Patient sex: F
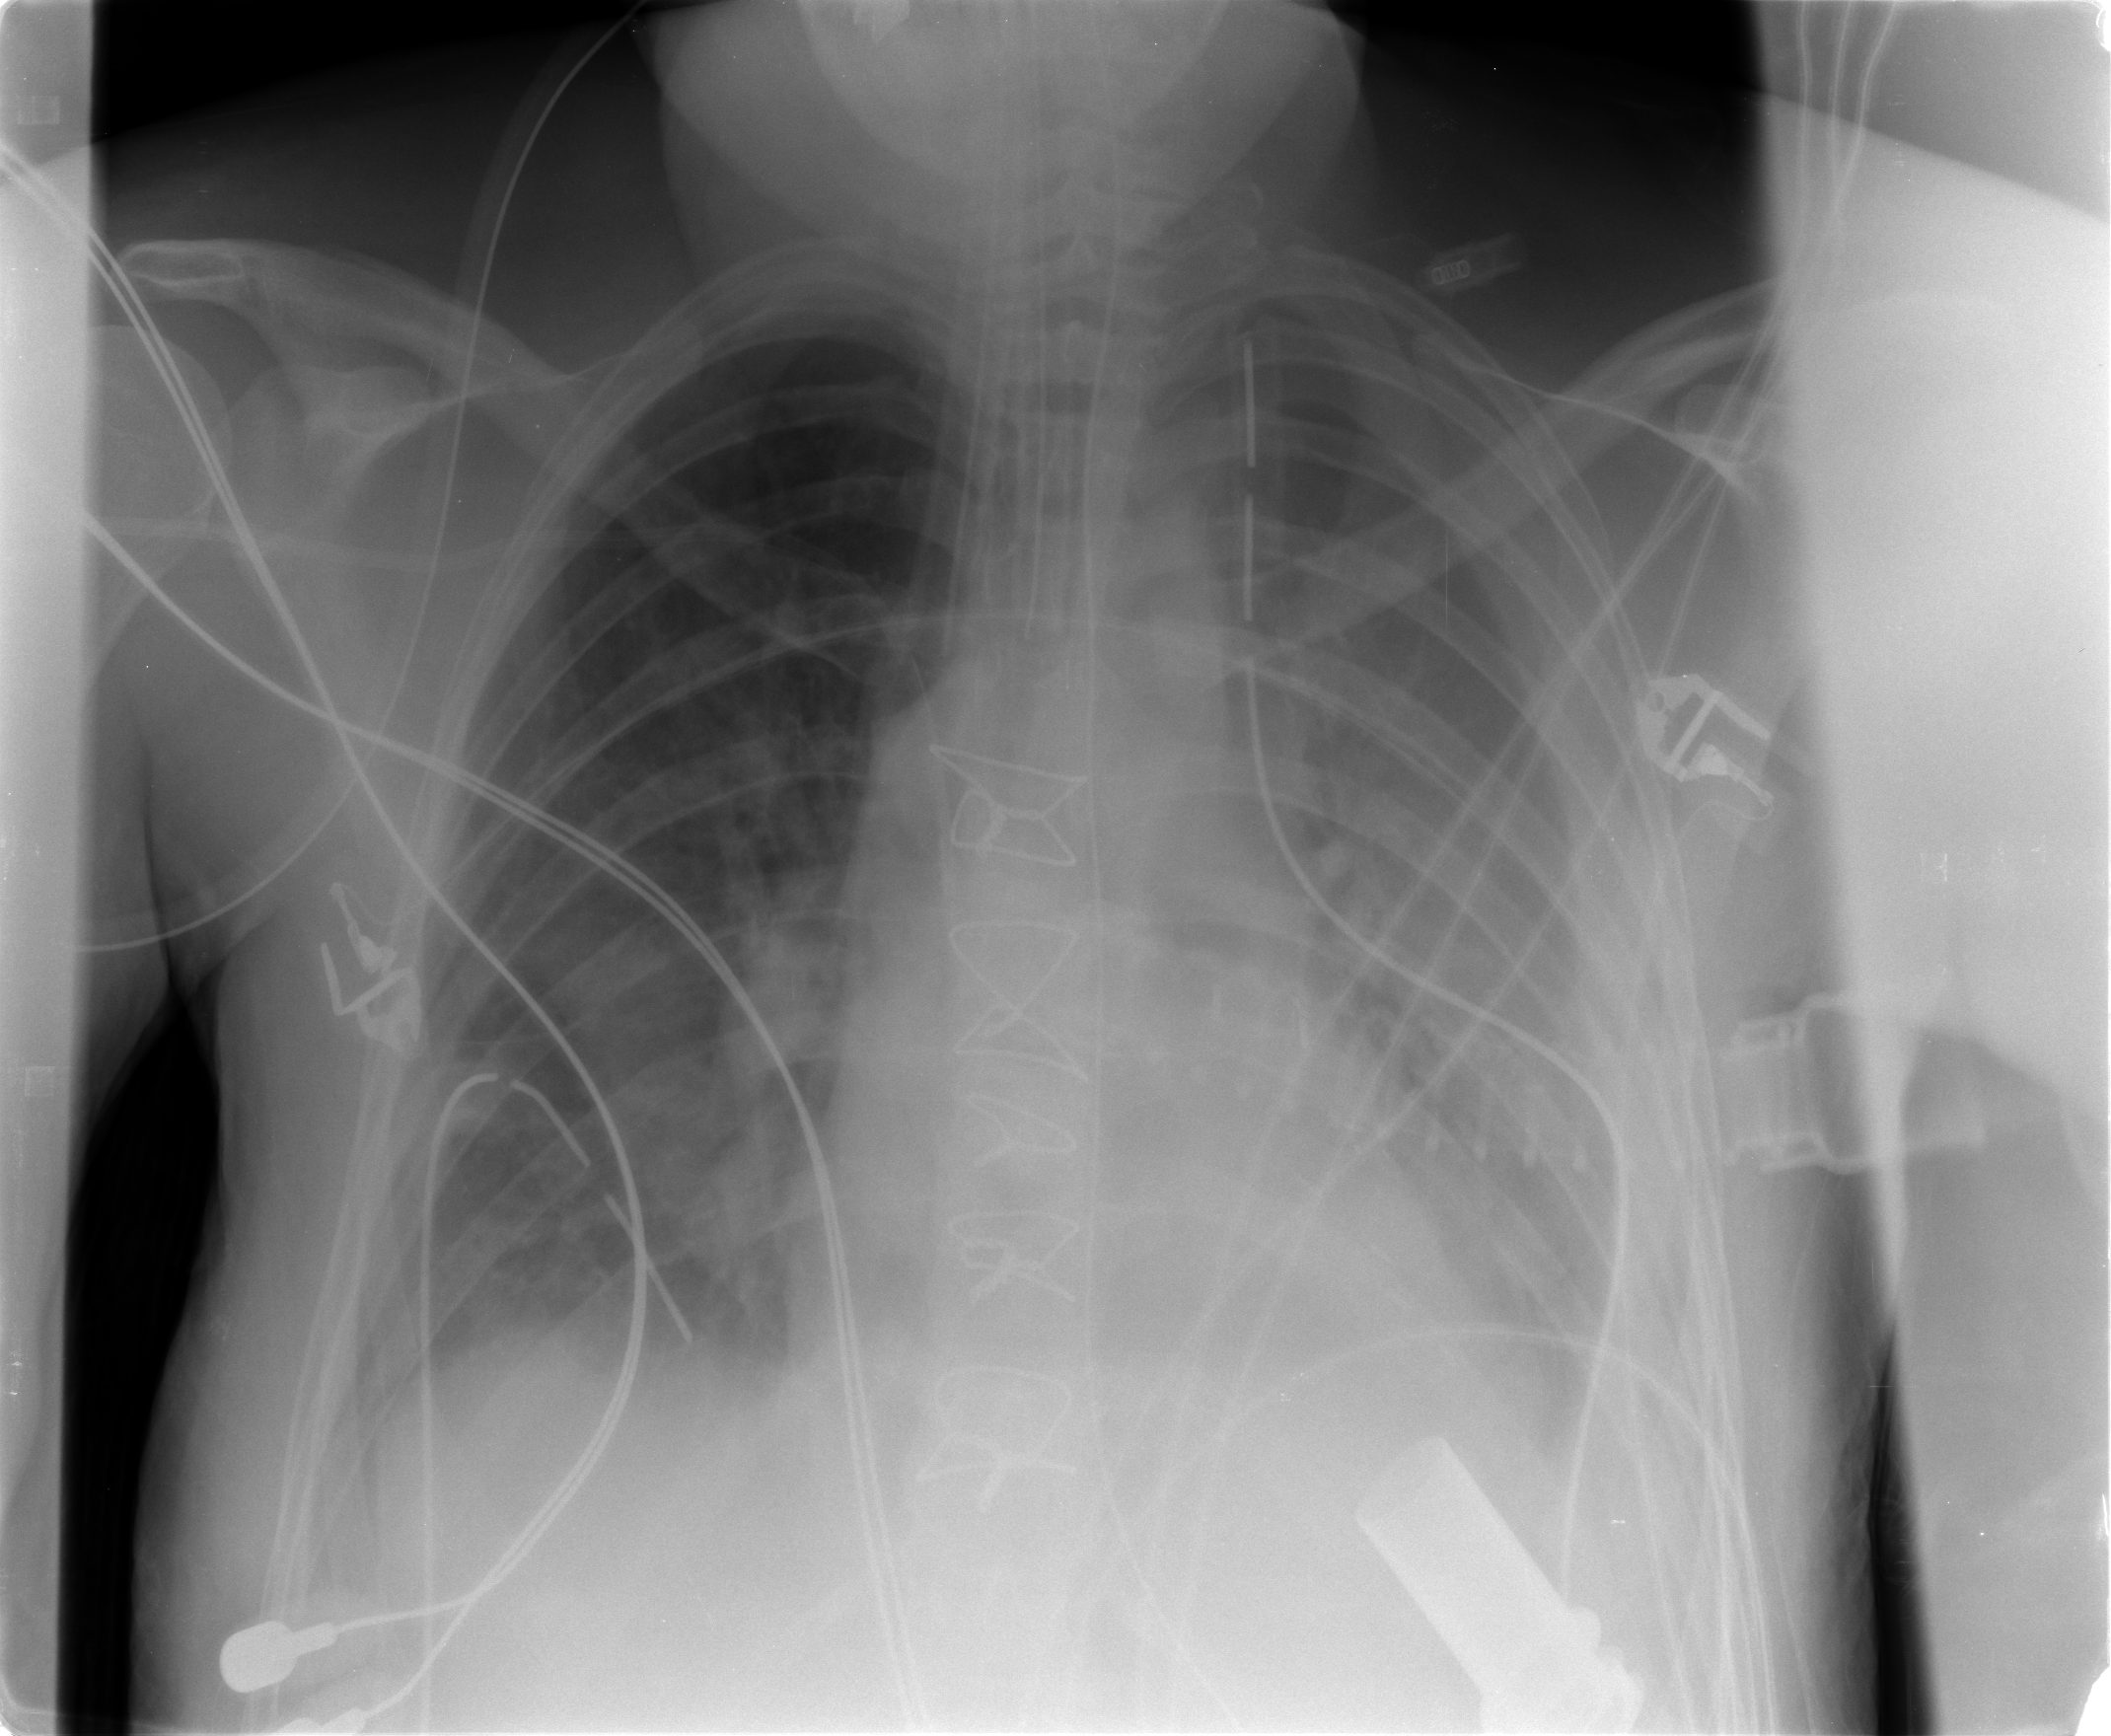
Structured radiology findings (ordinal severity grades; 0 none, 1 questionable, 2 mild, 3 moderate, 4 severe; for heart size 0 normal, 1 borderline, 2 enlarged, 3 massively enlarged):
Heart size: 0
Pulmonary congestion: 2
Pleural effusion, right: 1
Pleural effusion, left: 3
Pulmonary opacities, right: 1
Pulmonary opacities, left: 0
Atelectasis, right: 2
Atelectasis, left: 2